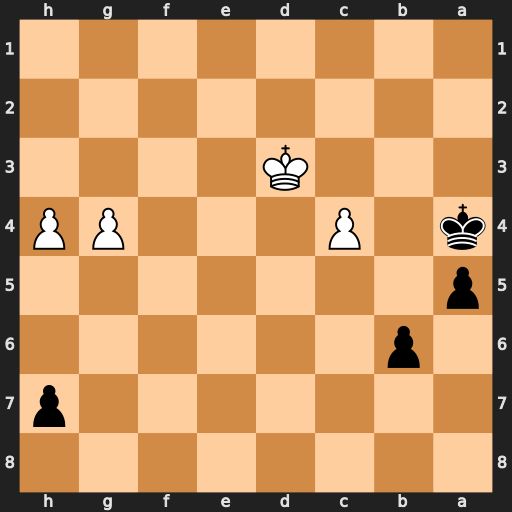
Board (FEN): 8/7p/1p6/p7/k1P3PP/3K4/8/8
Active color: b
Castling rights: -
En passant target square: -
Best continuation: Kb3 h5 a4 c5 bxc5